Field crop: tomato
Growth stage: 2
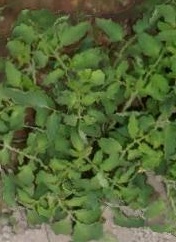
Species: tomato